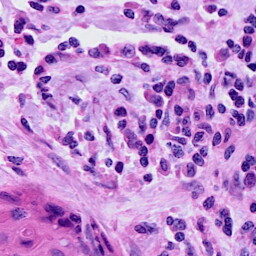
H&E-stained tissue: Cervix